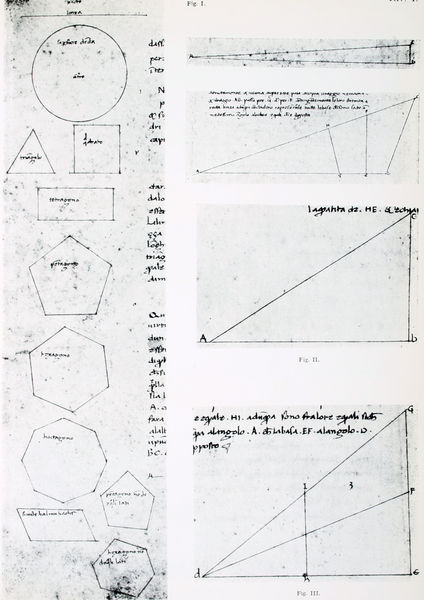
Titel: De Prospectiva Pingendi, Libro Primo, Fig. I. - III.
Künstler: Piero della Francesca
Standort: Reggio Emilia
Institution: Biblioteca Panizzi
Schlagwörter: weiß, dreieck, kubismus, grau, licht, schwarz, skizze, zeichnung, architektur, blatt, renaissance, kreis, oval, rund, oktagon, schrift, papier, studie, abstrakt, formen, linien, figuren, detail, zahlen, ziffern, striche, collage, punkte, tusche, fetzen, buch, höhe, eckig, rechteck, linie, linear, druck, schwarzweiss, seite, illustration, text, strich, bleistift, entwurf, kopie, buchseite, studien, bauhaus, ecken, geometrisch, raute, seiten, quader, konstruktion, steigung, diagonale, plan, sammlung, pyramide, dreiecke, geometrie, quadrat, viereck, vierecke, handschrift, oktogon, achteck, sechseck, nürnberg, wissenschaft, baltt, traktat, goldener schnitt, leonardo, winkel, polygon, fünfeck, verbindungen, da vinci, notizen, länge, fragmente, berechnung, serlio, maße, mathematik, proportion, freis, berechnungen, ausschnitte, rechtwinklig, kries, elipse, elypse, lehrbuch, trapez, messen, oktaeder, radius, hexagon, physik, pythagoras, rechnen, mathe, abhandlung, ddreieck, fügung, geometrik, gleischenklick, hyperthenuse, hypotenuse, hypothenuse, katheten, mahtematik, octagon, parallelogramm, pentagon, rhombus, vielecke, pytagoras, geometrische zeichnung, kathete, vitruv, polygone, 1500, weisß, flächenberechnung, pentagram, vierech, dreiecjk, equader, rollekathede, kathede